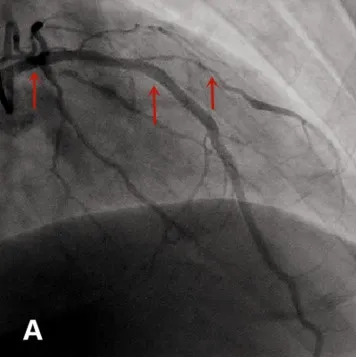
Coronary angiography showed that no abnormality was found in the stents of LAD and diagonal branch showed still 80% stenosis in January 2015.
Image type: radiology (x_ray)